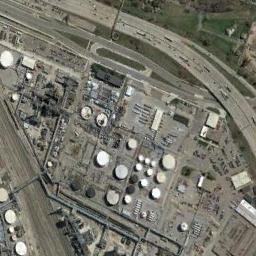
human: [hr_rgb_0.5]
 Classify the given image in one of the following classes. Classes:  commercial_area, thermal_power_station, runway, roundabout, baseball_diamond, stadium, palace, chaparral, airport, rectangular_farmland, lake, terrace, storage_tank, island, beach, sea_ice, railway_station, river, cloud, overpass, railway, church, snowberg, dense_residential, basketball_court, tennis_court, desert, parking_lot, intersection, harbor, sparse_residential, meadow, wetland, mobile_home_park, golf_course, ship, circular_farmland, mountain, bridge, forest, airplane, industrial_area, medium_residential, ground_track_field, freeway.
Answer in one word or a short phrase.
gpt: storage_tank